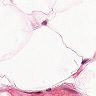
Metastatic tissue present: no